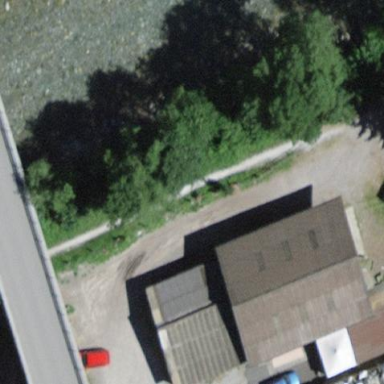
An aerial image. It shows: Stable building.